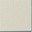
Piece: xx